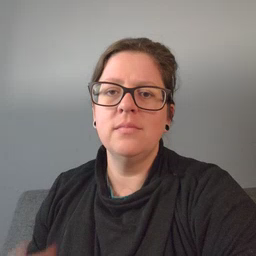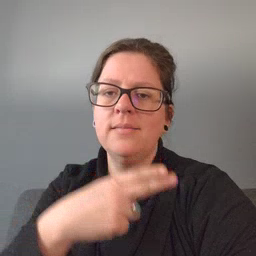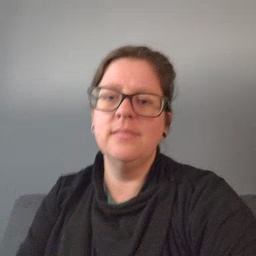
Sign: cut